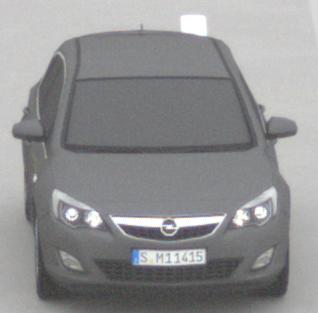
Make: Opel
Model: Astra 1.4 ecoFlex
Detailed model: Astra (J)
Model produced from: 2009/12
Model produced until: 2010/12
Doors: 5
Color: gray
Road condition: dry road
Daytime: midday
Contrast: low contrast